Question: The error I describe below, occurs when:
- -
The error don't occurs when:
-
> '''
java.lang.RuntimeException: Unable to instantiate activity ComponentInfo{my.package/my.package.MainActivity}:
'''
java.lang.ClassNotFoundException: my.package.MainActivity'''
at android.app.ActivityThread.performLaunchActivity(ActivityThread.java:1998)
at android.app.ActivityThread.handleLaunchActivity(ActivityThread.java:2099)
at android.app.ActivityThread.access$600(ActivityThread.java:138)
at android.app.ActivityThread$H.handleMessage(ActivityThread.java:1205)
at android.os.Handler.dispatchMessage(Handler.java:99)
at android.os.Looper.loop(Looper.java:137)
at android.app.ActivityThread.main(ActivityThread.java:4929)
at java.lang.reflect.Method.invokeNative(Native Method)
at java.lang.reflect.Method.invoke(Method.java:511)
at com.android.internal.os.ZygoteInit$MethodAndArgsCaller.run(ZygoteInit.java:798)
at com.android.internal.os.ZygoteInit.main(ZygoteInit.java:565)
at dalvik.system.NativeStart.main(Native Method)
Caused by: java.lang.ClassNotFoundException: my.package.MainActivity
at dalvik.system.BaseDexClassLoader.findClass(BaseDexClassLoader.java:61)
at java.lang.ClassLoader.loadClass(ClassLoader.java:501)
at java.lang.ClassLoader.loadClass(ClassLoader.java:461)
at android.app.Instrumentation.newActivity(Instrumentation.java:1056)
at android.app.ActivityThread.performLaunchActivity(ActivityThread.java:1989)
... 11 more
'''
To export the APk I do as always, from "Use the Export Wizard to export and sign an APK"
Any idea because it occurs from the APK but not directly from eclipse?
The above error is generated by me. But reports of users are somewhat different:
User1:
> java.lang.RuntimeException: Unable to instantiate activity
ComponentInfo{my.package/my.package.MainActivity}:
java.lang.ClassNotFoundException: Didn't find class
"my.package.MainActivity" on path: DexPathList[dexElements=[zip file
"/data/app/my.package-1.apk"],nativeLibraryDirectories=[/data/app-lib/my.package-1,
/vendor/lib, /system/lib]]
User2:
> java.lang.RuntimeException: Unable to instantiate activity
ComponentInfo{my.package/my.package.MainActivity}:
java.lang.ClassNotFoundException: Didn't find class
"my.package.MainActivity" on path: DexPathList[[zip file
"/data/app/my.package-1.apk"],nativeLibraryDirectories=[/data/app-lib/my.package-1,
/vendor/lib, /system/lib]]
Manifest:
> '''
<?xml version="1.0" encoding="utf-8"?> <manifest
xmlns:android="http://schemas.android.com/apk/res/android"
package="my.package"
android:versionCode="12"
android:versionName="2.3" >
<uses-sdk
android:minSdkVersion="9"
android:targetSdkVersion="21" />
<application
android:allowBackup="true"
android:icon="@drawable/motion"
android:label="@string/app_name"
android:largeHeap="true"
android:theme="@style/Theme.AppCompat.Light" >
<activity
android:name="my.package.MainActivity"
android:label="@string/app_name" >
<intent-filter>
<action android:name="android.intent.action.MAIN" />
<category android:name="android.intent.category.LAUNCHER" />
</intent-filter>
</activity>
<activity android:name="my.package.AlarmsListActivity"
android:theme="@style/dialogTheme"/>
<activity android:name="my.package.ImagenesActivity"/>
<activity android:name="my.package.EndActivity" />
</application>
</manifest>
'''
I use the following libraries in MainActivity

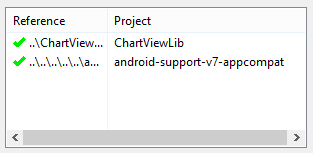
Answer: This is your error:
'''
java.lang.RuntimeException: Unable to instantiate activity ComponentInfo{my.package/my.package.MainActivity}: java.lang.ClassNotFoundException: Didn't find class "my.package.MainActivity" on path: DexPathList[dexElements=[zip file "/data/app/my.package-1.apk"],nativeLibraryDirectories=[/data/app-lib/my.package-1, /vendor/lib, /system/lib]]
'''
You have added library project as a reference to your project and also may be you have added jar files for 'ChartView' and 'support-v7' in your 'libs' folder and also as a 'Add External Jars'. So you have to enable both checkboxes for 'android-support-v7.jar' file and for 'chartview jar' file in 'order and export menu'.
The path for it is,
'''
Project - Right Click - Properties - Java Build Path - Order and Export Menu.
'''
Finally you need to clean and run your project.